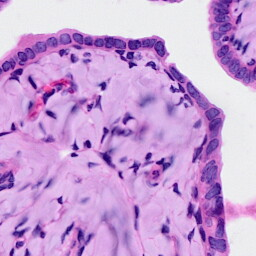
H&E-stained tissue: Ovarian